Question: My data frame looks something like as below -

Here I want to find only those resturants where all food items are present - I first tried to group the rows by resturant_id but its not working
Code used for grouping -
'''
df_new = df_new.groupby('resturant_id') ##does not group,
'''
result is same as before
Then I basically have a list of food_items, so I go in each row looking for the food items
eg data -
'''
items_list = ['a','b']
resturant_id price food_item
1 1 'a'
1 1 'b'
2 1 'b'
3 1 'a'
3 2 'b'
'''
So, basically my ask is to find only those resturants where all food items are found - in our case it will be resturant 1 and 3 - because they have 'a' and 'b' both
IsIn method in pandas looks for either 'a' or 'b' but but not both at the same time (meaning it does 'OR' not 'AND') - how to do this using pandas?
If I get the resturant having all items in list then comparison of resturants should happen to return the cheapest resturant for all products.
I tried isin as below but its not working as expected -
'''
choice = ['a','b']
df_new = df[np.isin(df['item_label'], choice)].reset_index(drop=True)
resturant_id price item_label
0 5 4.0 a
1 5 8.0 b
2 6 5.0 a
3 7 2.5 a
4 7 3.0 b
'''
It returns even those rows where any food item is present - I want only those restrants where all food items are present - then want to find the cheapest resturant if there are more than 1 such resturant - such as 1 and 3 as explained in above example
5
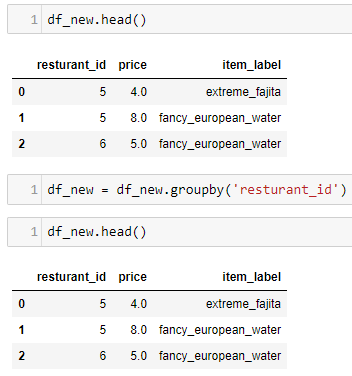
Answer: We can use <URL> :
'''
import numpy as np
new_df = df.groupby('resturant_id').filter(lambda x: np.isin(choice, x['food_item']).all())
resturant_id price food_item
0 1 1 'a'
1 1 1 'b'
3 3 1 'a'
4 3 2 'b'
'''
Another option
'''
new_df = df.loc[pd.get_dummies(df['food_item'])
.groupby(df['resturant_id'])
.transform('sum')
.gt(0)
.all(axis=1)]
'''
Or if you want select items:
'''
new_df = df.loc[pd.get_dummies(df['food_item'])
.groupby(df['resturant_id'])[['a', 'b']]
.transform('sum')
.gt(0)
.all(axis=1)]
'''
Now we can get the cheaper for each product, note that <URL> is required as there may be a price tie
'''
s = new_df.groupby('food_item')['price'].rank()
print(s)
0 1.5
1 1.0
3 1.5
4 2.0
Name: price, dtype: float64
cheaper_df = new_df.loc[s.eq(s.groupby(new_df['food_item']).transform('min'))]
print(cheaper_df)
resturant_id price food_item
0 1 1 a
1 1 1 b
3 3 1 a
cheaper_df.groupby('food_item')['resturant_id'].agg(list)
food_item
a [1, 3]
b [1]
Name: resturant_id, dtype: object
'''